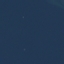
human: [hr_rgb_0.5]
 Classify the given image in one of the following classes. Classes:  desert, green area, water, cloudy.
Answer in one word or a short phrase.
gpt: water